Question: i have problem in admin site in WordPress. Looks on not working jQuery there.

i use hosting from freehosting.com maybe this is a main problem.
Here is full resolution screend: <URL>
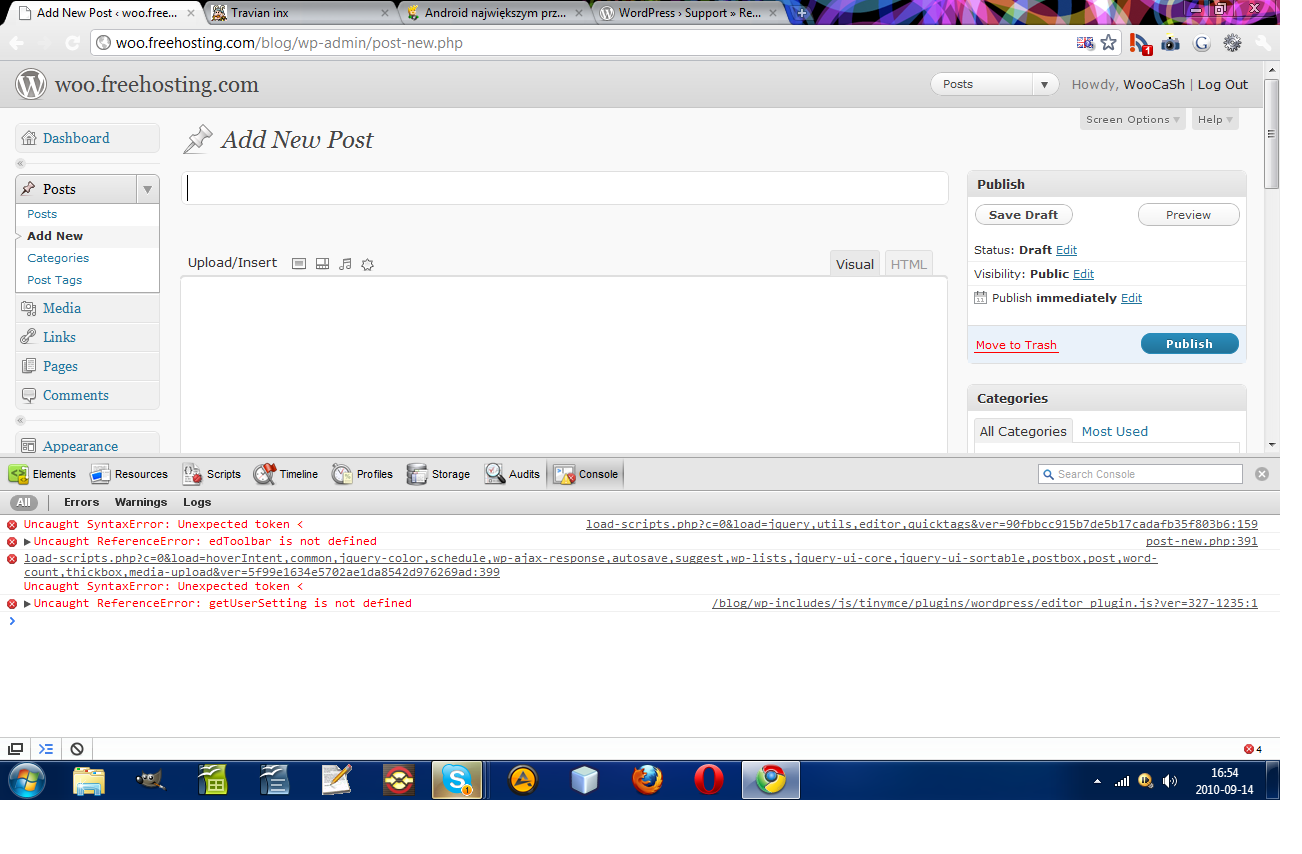
Answer: If you are preferring a good free host without ads,, then i would suggest <URL>. They provide a very good server and one click install of modules like wordpress and many open source system.. But you need to pay if you want your own domain name... Check out it ..